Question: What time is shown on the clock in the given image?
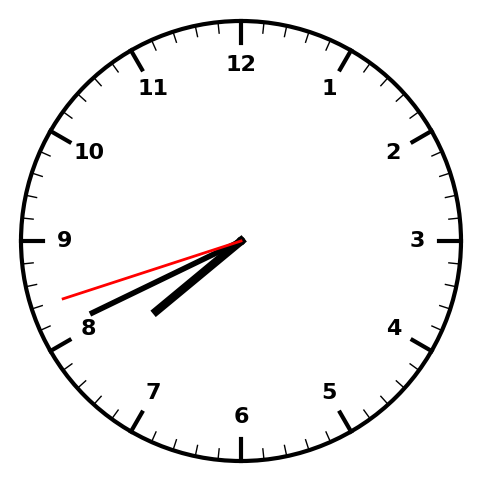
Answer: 07:40:42